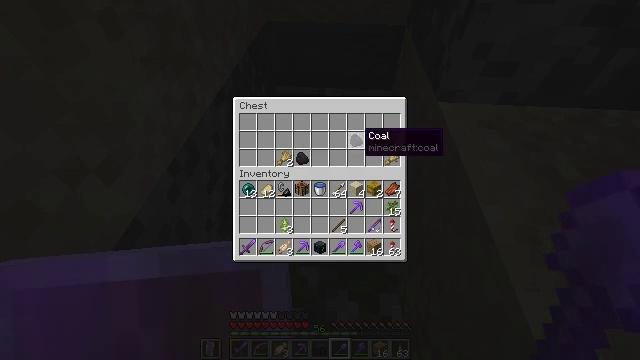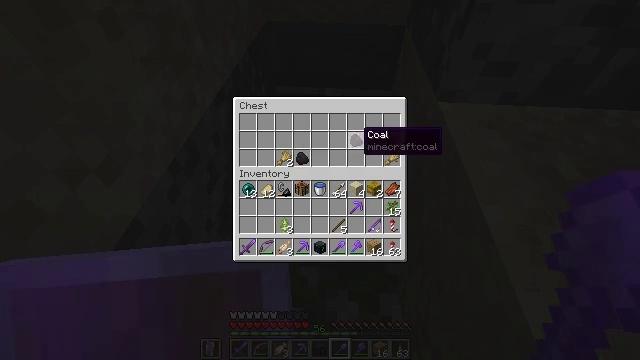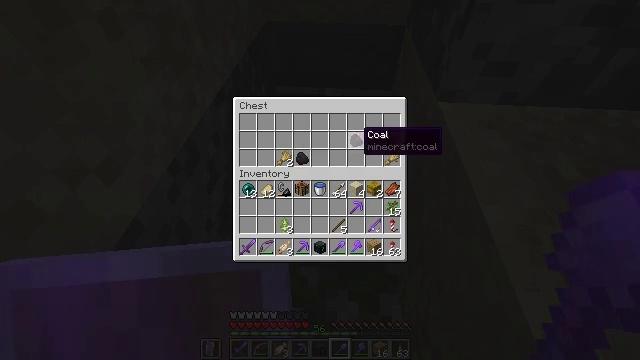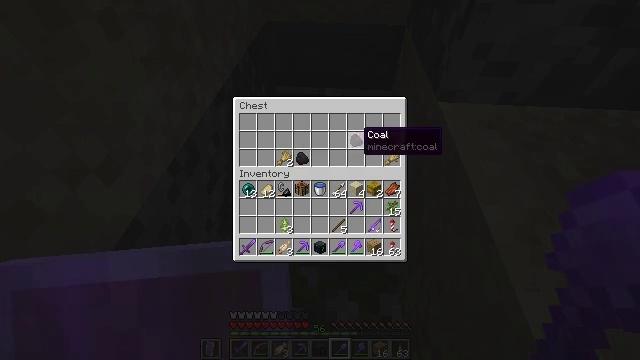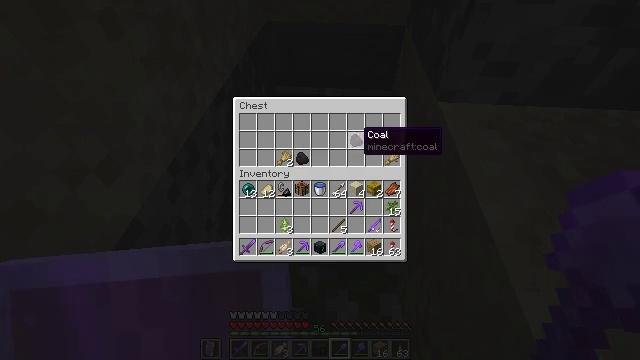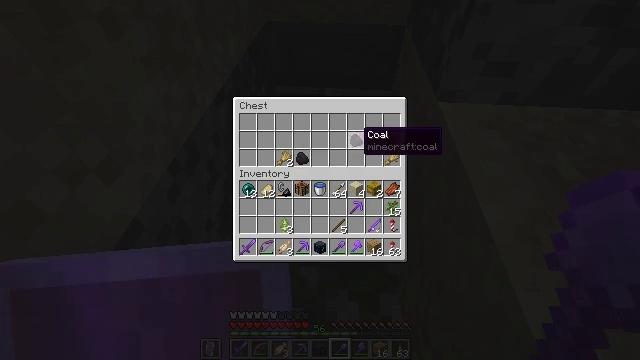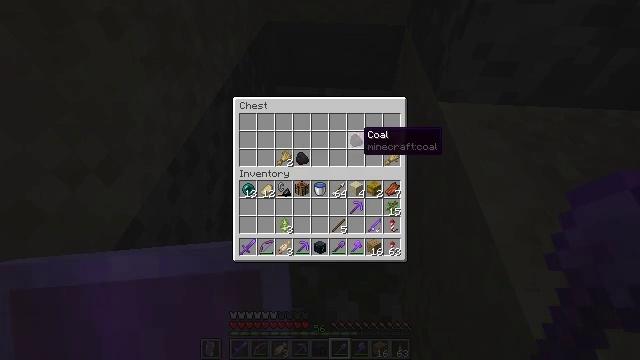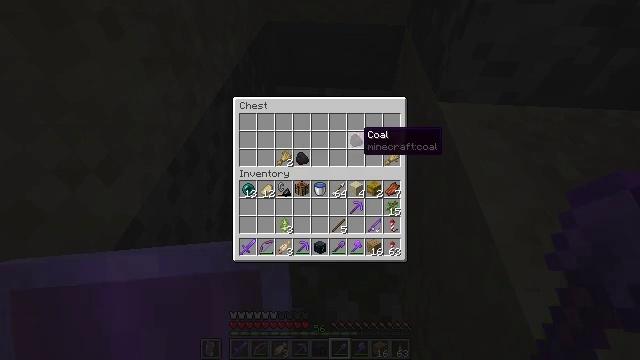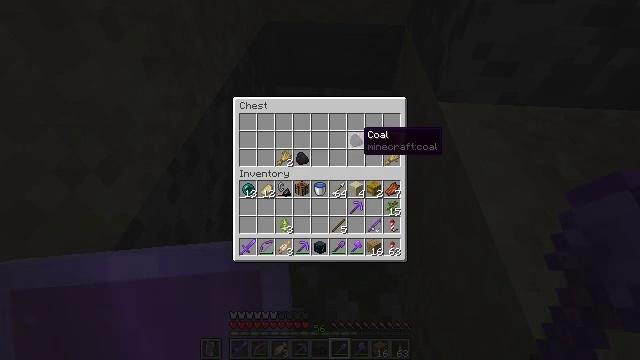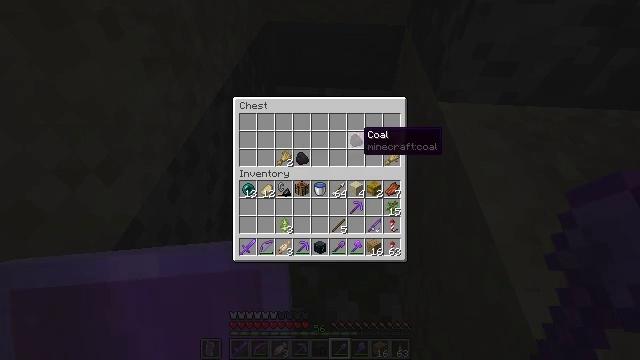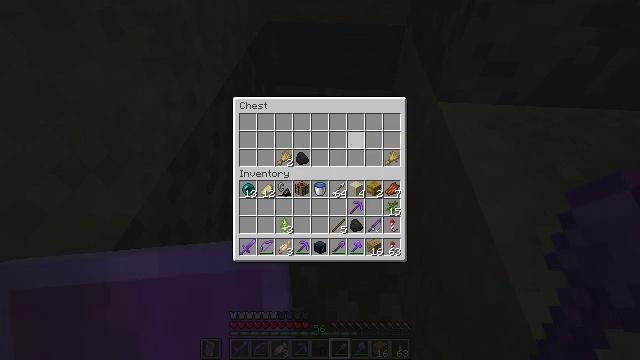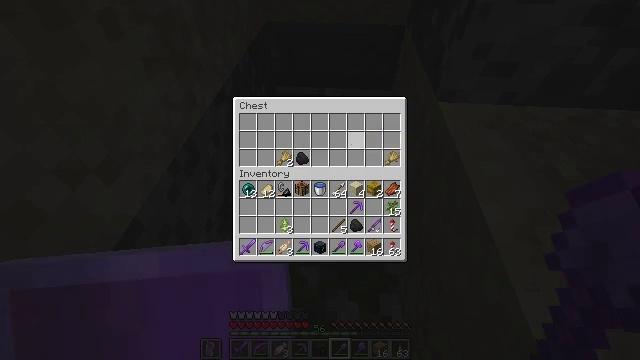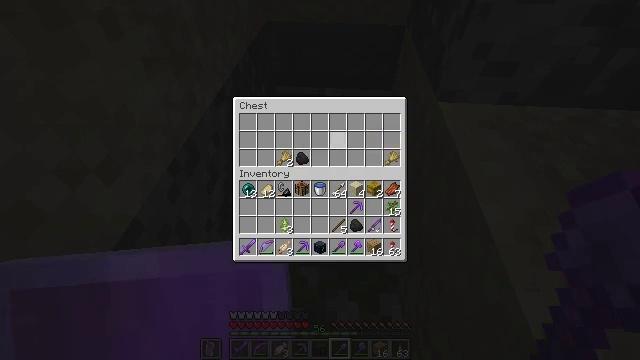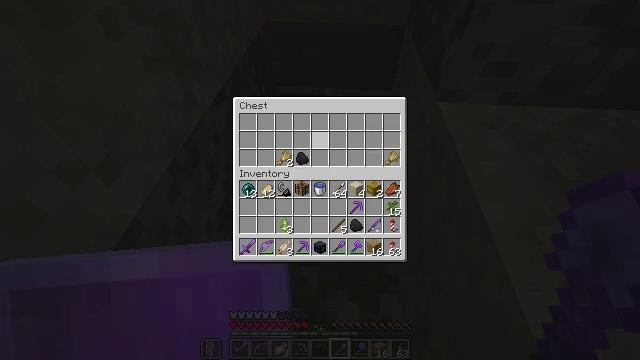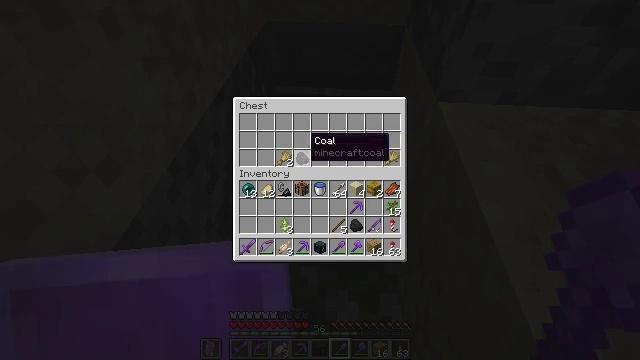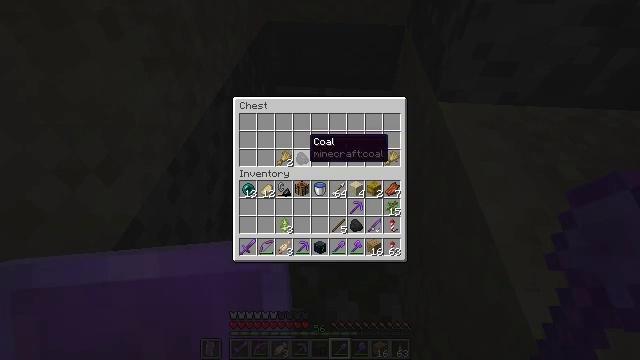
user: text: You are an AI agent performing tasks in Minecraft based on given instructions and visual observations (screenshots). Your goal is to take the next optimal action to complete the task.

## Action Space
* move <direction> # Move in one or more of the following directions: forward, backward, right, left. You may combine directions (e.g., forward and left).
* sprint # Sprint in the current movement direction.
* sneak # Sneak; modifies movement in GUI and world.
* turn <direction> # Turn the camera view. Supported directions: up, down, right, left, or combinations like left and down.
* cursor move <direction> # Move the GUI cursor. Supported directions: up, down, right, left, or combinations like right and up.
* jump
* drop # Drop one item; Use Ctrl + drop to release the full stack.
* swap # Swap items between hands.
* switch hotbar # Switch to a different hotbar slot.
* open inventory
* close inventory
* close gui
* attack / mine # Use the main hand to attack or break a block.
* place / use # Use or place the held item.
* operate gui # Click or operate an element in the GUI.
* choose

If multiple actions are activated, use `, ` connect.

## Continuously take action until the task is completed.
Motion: motion action
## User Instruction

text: Collect gravel for your inventory.
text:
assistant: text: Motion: no_op
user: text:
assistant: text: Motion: no_op
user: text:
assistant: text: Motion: no_op
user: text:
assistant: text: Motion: no_op
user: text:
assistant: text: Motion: no_op
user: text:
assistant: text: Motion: no_op
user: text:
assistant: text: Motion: sneak
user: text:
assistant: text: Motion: sneak
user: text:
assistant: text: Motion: sneak
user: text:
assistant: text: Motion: sneak, attack / mine
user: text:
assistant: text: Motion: sneak, attack / mine
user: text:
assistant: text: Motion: sneak, turn left, attack / mine
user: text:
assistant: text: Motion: sneak, turn left
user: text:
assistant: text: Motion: sneak, turn left
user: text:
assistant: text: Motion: sneak
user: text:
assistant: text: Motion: sneak
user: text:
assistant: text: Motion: sneak
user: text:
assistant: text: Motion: sneak
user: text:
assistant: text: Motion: sneak
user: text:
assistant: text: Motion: sneak, attack / mine
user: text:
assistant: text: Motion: sneak, attack / mine
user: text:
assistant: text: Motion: sneak
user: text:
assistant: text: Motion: no_op
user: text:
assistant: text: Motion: no_op
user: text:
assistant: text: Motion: no_op
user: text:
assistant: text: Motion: no_op
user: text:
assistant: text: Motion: no_op
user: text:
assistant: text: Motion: no_op
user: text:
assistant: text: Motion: no_op
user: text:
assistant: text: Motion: no_op